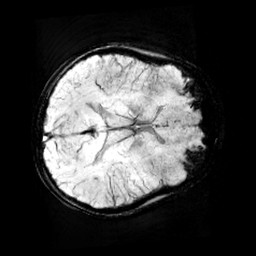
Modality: minIP
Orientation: axial
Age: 9
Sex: male
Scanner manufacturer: siemens
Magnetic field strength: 3 T
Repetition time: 0.027 s
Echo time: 0.02 s